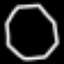
Label: octagon